Question: I just started trying out Haxe to make a web-app, and I would like to use CreateJS, which has a Haxe extern lib thingy. I'm using FlashDevelop as my IDE.
So I created a new Haxe JS project in FlashDevelop, and installed CreateJS with "haxelib install createjs". Thougg now I try to add an import to my Main.hx, but it doesn't work. My import looks like: "import createjs.easeljs.Ticker;" (got that from an example, just copied it but didn't work :s) I also added a new map "lib" to my project, in which I added the createjs stuff.
The error I get is: src/Main.hx:3: characters 0-31 : Class not found : createjs.easeljs.Ticker

Anything else I have to do to make this work?
Thanks!
-Pablo
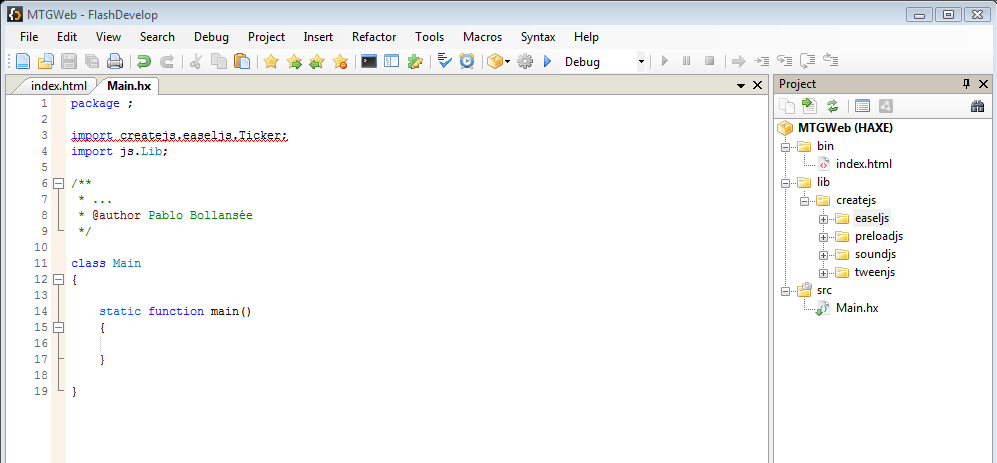
Answer: The way <URL> usually work is:
1. You include the original Javascript manually*. In your case, you add the tags pointing to the CreateJS javascript ( into your HTML file.
2. The 'extern' files are used so that Haxe knows the other files are there, and knows what methods can be called, properties changed etc. It also helps keep the auto-complete fully functional and useful.
3. If the externs are kept in a library, you need to install that library (haxelib install createjs) and then you need to include that library in your build. I do this by adding -lib createjs to the hxml build file. Flash Develop can do this by opening Project->Properties->Compiler Options and adding "createjs" to the Libraries list.
4. In your Haxe file, you use the "include" statements, like you have above.
From your description above, I think you're missing the bit in step 3 where you include the library. I'm not a Flash Develop user, so I'm not sure if it's different at all, but it looks like in your follow up answer you've copied some of the *.hx files from the 'createjs' haxelib, just enough to make it compile. If you add the '-lib createjs' line to your hxml build file though, you shouldn't need these anymore.
Hope this helps you get started, let me know if you get stuck and I'll try update my answer.
(*) an exception to this is some libraries include the Javascript for you. An example is when you use js.JQuery in the Haxe standard library - this includes the raw javascript for you. Most libraries you'll have to add the scripts yourself though.
(Edit: added instructions for adding libraries in Flash Develop thanks to comment)